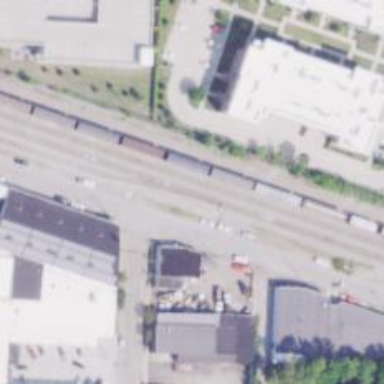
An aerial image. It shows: Railway siding for service.